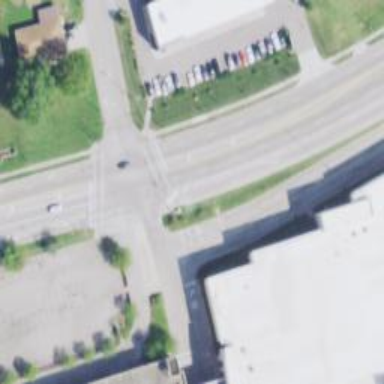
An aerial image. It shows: Crossing on the road with line markings.